Field crop: maize
Growth stage: 2
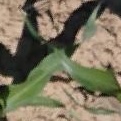
Species: maize